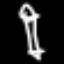
Label: pencil